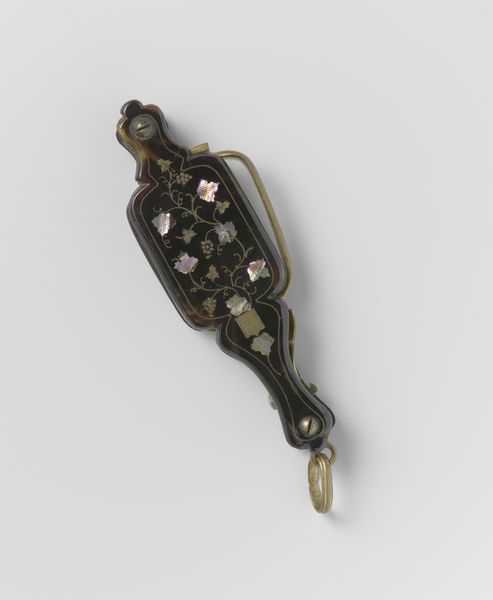
Titel: Scharnierlorgnet met montuur van koper in steel van schildpad ingelegd met parelmoer en koper
Standort: Amsterdam
Institution: Rijksmuseum
Schlagwörter: black, gold, decorative, pink, bronze, nacre, mother-of-peral, mother-of.pearl, nacar